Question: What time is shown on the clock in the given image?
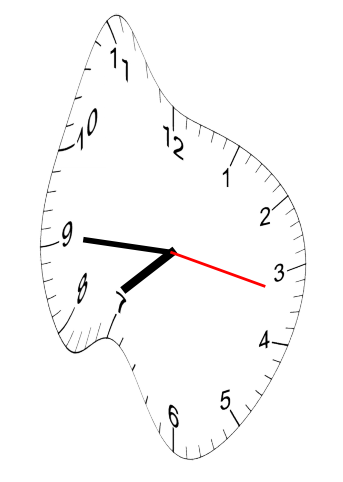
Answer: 07:45:17